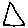
Label: triangle